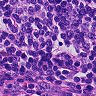
Metastatic tissue present: no